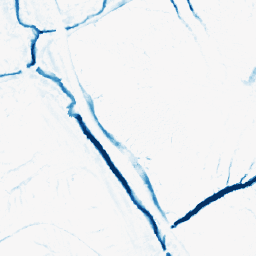
Category: morphological
Decomposition family: morphological
Decomposition parameters: operation: closing
size: 5
Upsampling method: nearest
Upsampling parameters: scale: 2
Upsampling scale: 2